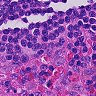
Metastatic tissue present: no